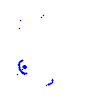
Particle: kaon